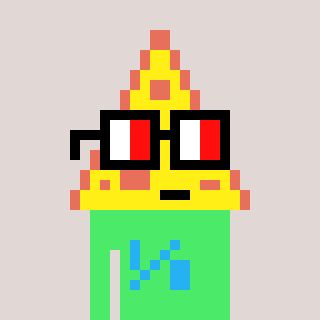
a pixel art character with square glasses with black frames and red eyes, a pizza-shaped head and a teal-colored body on a warm background